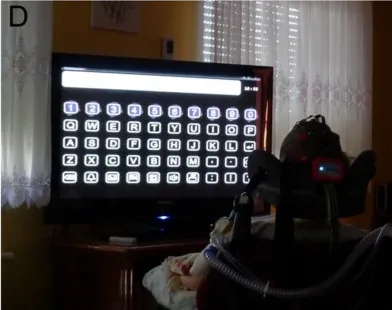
End user 6 during testing of the prototype. The end user wearing the electrode cap with the g. The calibration matrix displayed on the TV screen (D). Pictures are published with consent from the participant and her legal representative.
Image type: pathology (fish)